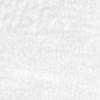
Label: no_change